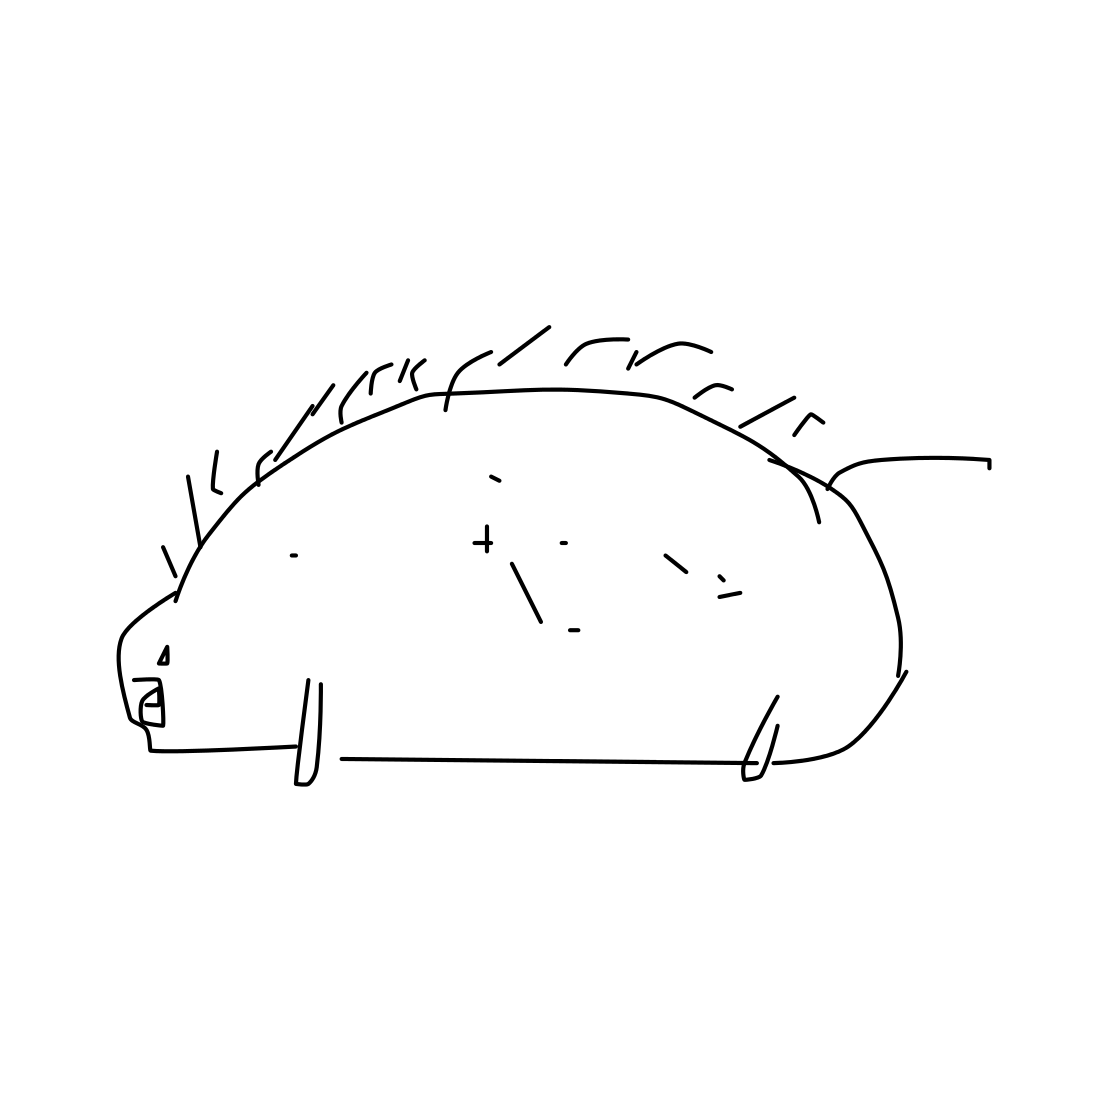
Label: hedgehog